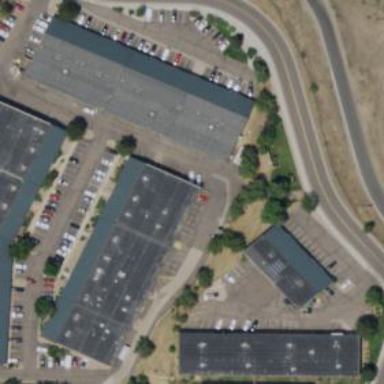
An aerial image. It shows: Office building.